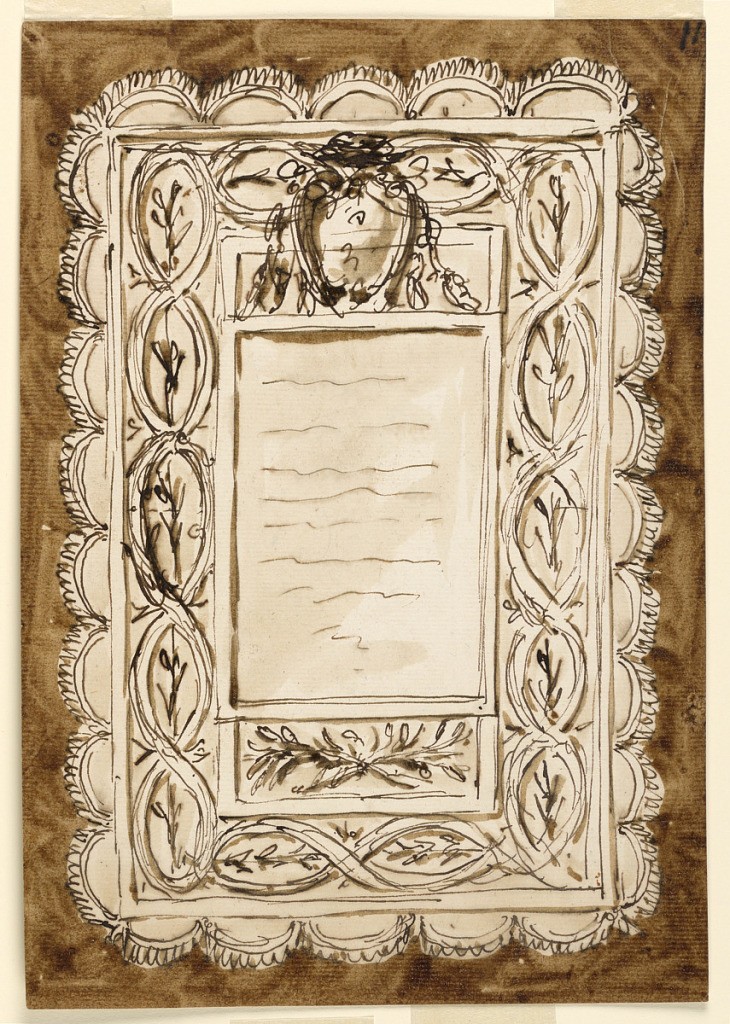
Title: Frame
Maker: Giuseppe Barberi, Italian, 1746–1809
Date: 1746–1809
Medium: Pen and brown ink, brush and brown wash on off-white laid paper, lined
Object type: Drawing
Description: Frame.